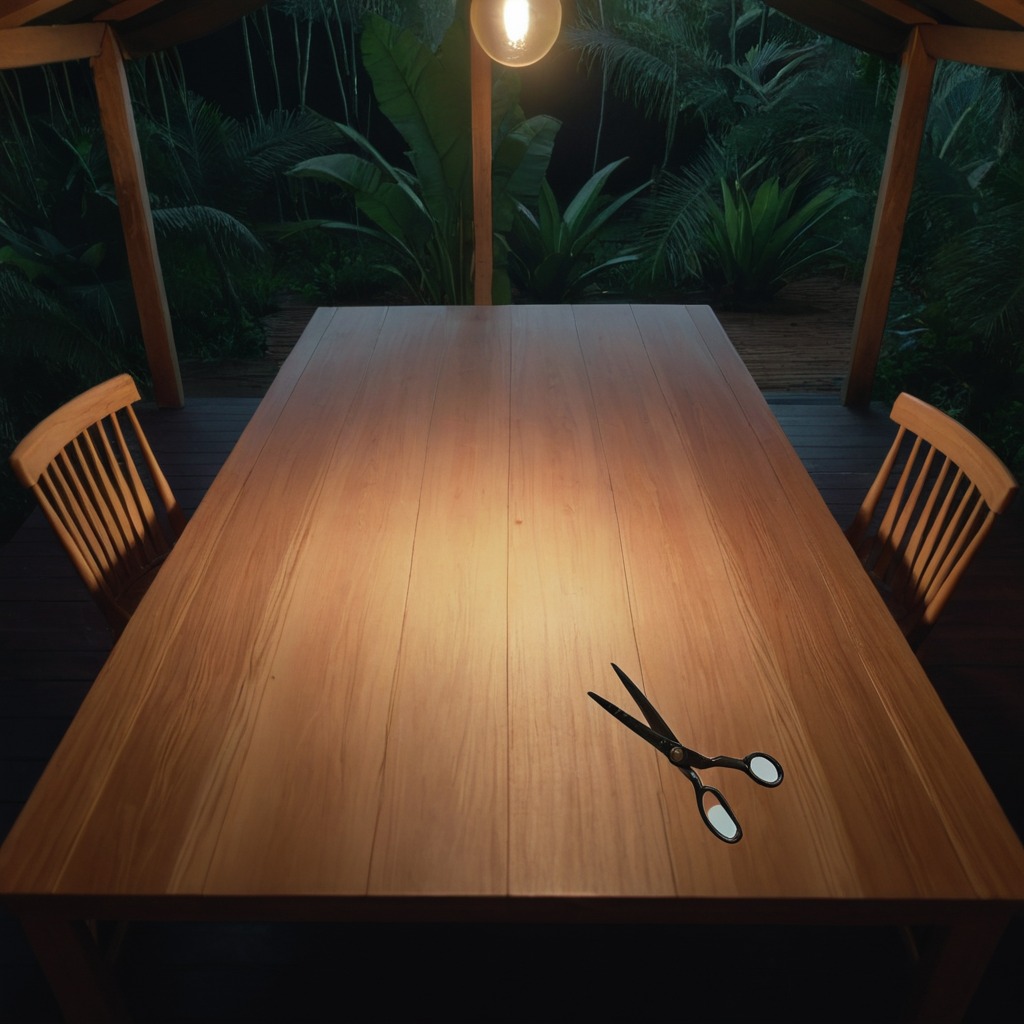
A scissor is lying on a wooden table inside a jungle field workshop tent at night with soft shadows worn but